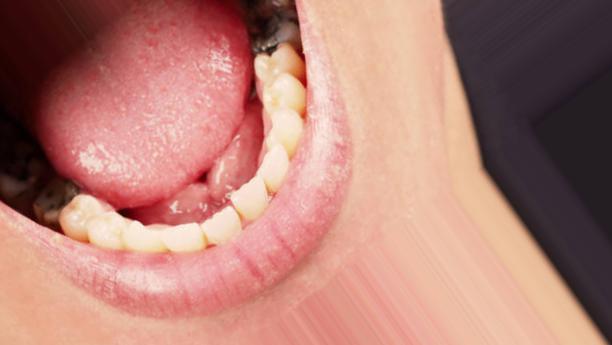
Condition: Caries